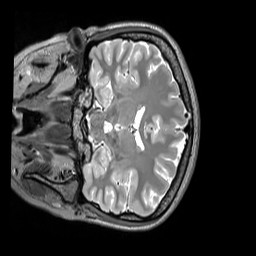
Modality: T2w
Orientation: coronal
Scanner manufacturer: siemens
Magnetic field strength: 3 T
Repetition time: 3.2 s
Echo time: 0.406 s